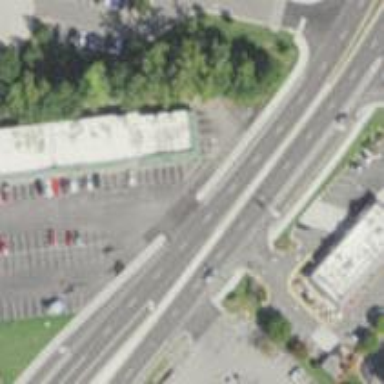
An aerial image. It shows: Convenience shop.